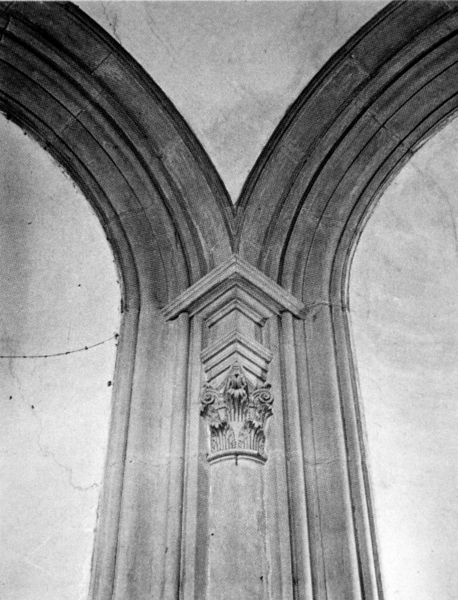
Titel: Santo Spirito (Kapitell des Querschiffs)
Künstler: Filippo Brunelleschi
Standort: Firenze
Institution: Chiesa di Santo Spirito
Schlagwörter: blätter, weiß, dreieck, grau, profil, schwarz, säule, dach, ornament, alt, profile, wand, architektur, sockel, stein, kirche, decke, rund, relief, ecke, bogen, italien, bündel, risse, pilaster, rundbogen, kuppel, bordüre, detail, floral, verzierung, stuck, foto, fotografie, bögen, arkade, gewölbe, kabel, schwarzweiss, zwickel, kapitell, fragment, fries, sims, gesims, laibung, putz, voluten, bündelpfeiler, gotisch, eckpfeiler, rundbögen, blattwerk, kapelle, konsole, schnecke, korinthisch, fotographie, streben, verputz, gebälk, bauwerk, abakus, doppel, akanthus, nischen, doppelbogen, romanisch, arkantus, apsiden, halbsäule, baukunst, architekturfoto, synchron, blendarkade, fototo, doppelkapitell, conchie